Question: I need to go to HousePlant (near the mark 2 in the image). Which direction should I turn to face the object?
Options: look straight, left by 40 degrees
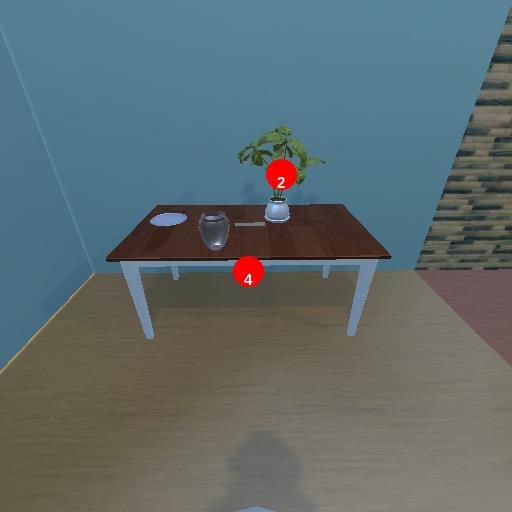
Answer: look straight